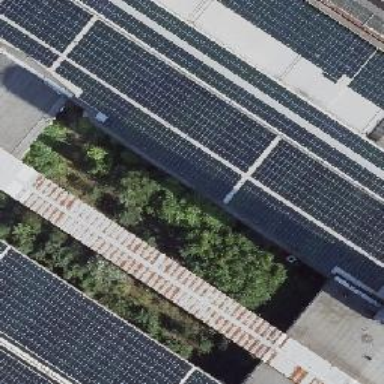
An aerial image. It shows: Solar power generator using photovoltaic method with solar photovoltaic panel types.